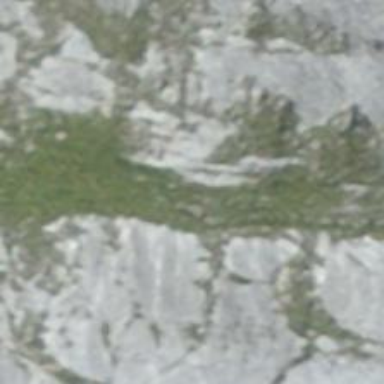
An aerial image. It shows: Cliff in nature.